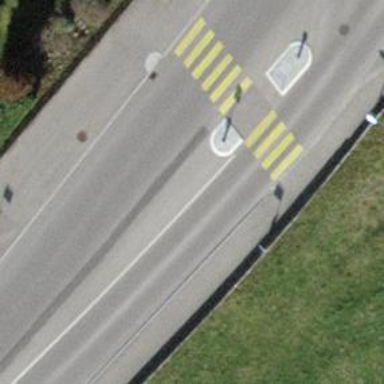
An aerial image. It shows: Bus stop with platform for public transport.